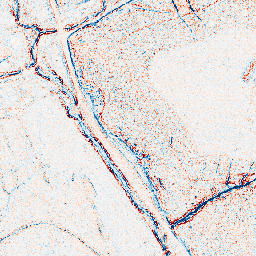
Category: edge_preserving
Decomposition family: anisotropic_diffusion
Decomposition parameters: iterations: 5
kappa: 30
gamma: 0.05
Upsampling method: nearest
Upsampling parameters: scale: 8
Upsampling scale: 8